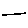
Label: line